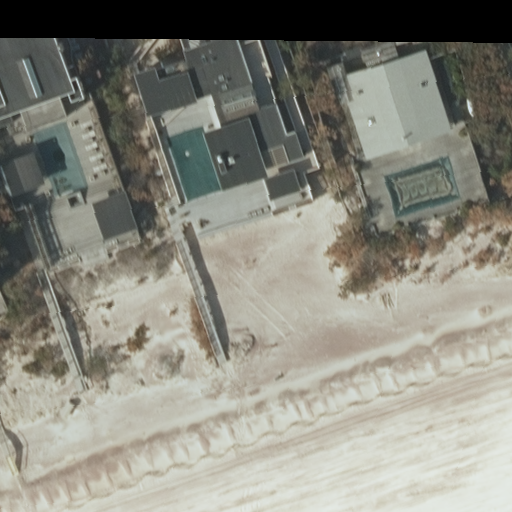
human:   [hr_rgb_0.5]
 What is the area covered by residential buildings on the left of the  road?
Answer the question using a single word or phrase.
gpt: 801m2

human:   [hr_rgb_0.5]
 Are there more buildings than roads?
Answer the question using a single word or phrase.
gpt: yes

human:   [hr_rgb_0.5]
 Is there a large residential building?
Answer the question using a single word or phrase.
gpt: no

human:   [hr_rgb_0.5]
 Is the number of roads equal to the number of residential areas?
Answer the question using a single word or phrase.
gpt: yes

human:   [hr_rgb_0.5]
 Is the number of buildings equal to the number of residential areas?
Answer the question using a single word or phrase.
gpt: no

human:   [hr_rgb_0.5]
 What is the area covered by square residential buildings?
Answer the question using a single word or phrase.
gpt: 0m2

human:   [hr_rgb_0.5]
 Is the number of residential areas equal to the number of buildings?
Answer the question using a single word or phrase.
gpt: no

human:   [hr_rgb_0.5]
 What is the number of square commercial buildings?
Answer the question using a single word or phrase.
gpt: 0

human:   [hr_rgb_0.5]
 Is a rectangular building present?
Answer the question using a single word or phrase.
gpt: yes

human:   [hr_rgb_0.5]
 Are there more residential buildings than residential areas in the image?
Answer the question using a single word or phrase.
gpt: yes

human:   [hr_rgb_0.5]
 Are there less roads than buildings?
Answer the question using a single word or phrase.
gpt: yes

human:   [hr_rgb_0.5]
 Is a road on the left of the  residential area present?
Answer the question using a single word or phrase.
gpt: no

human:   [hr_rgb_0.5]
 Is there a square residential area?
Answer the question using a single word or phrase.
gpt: no

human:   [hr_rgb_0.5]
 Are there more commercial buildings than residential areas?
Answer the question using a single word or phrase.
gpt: no

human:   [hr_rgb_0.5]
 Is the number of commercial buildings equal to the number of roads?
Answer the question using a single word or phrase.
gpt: no

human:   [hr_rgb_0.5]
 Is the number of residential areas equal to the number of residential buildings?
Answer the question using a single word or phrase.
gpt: no

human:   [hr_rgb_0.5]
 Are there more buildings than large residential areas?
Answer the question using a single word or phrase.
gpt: yes

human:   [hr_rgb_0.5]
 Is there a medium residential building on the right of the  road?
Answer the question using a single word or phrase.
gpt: no

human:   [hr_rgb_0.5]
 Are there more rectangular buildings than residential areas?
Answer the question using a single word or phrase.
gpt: yes

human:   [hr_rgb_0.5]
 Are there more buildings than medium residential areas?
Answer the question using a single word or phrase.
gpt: yes

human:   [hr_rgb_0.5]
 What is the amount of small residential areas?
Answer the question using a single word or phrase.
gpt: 0

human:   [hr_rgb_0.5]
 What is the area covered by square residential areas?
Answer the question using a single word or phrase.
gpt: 0m2

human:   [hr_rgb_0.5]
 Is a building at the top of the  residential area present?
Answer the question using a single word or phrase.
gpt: yes

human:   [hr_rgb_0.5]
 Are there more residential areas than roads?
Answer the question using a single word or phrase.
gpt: no

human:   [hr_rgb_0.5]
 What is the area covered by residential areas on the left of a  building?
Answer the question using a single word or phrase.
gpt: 10363m2

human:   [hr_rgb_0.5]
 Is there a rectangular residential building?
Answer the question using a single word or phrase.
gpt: yes

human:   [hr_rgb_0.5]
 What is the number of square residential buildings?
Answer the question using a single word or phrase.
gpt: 0

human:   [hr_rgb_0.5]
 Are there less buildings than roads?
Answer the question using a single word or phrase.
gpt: no

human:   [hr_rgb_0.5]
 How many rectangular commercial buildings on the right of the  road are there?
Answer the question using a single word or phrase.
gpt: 0

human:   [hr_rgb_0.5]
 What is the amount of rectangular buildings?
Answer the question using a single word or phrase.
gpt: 3

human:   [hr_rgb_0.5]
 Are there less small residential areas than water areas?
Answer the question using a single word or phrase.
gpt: no

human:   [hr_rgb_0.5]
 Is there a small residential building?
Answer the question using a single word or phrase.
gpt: yes

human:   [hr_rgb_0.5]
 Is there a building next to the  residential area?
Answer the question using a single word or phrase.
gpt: yes

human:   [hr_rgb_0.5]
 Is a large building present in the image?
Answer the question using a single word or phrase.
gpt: no

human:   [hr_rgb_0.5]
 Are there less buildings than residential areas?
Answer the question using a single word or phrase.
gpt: no

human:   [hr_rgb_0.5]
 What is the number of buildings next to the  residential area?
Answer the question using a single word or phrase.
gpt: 4